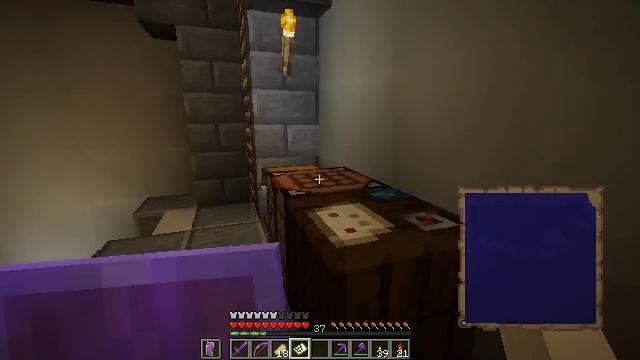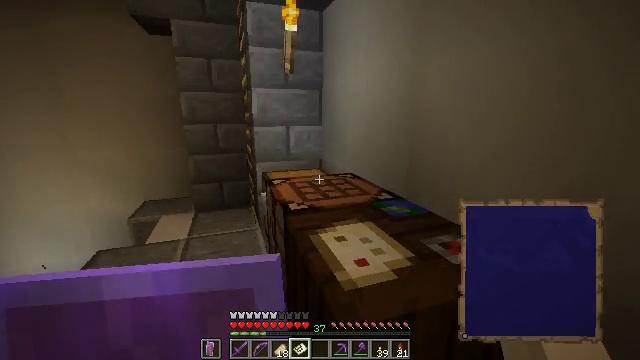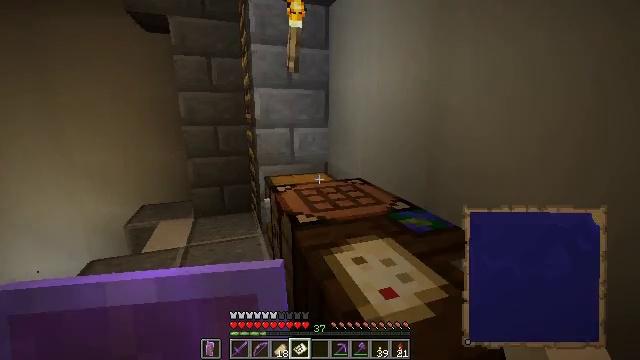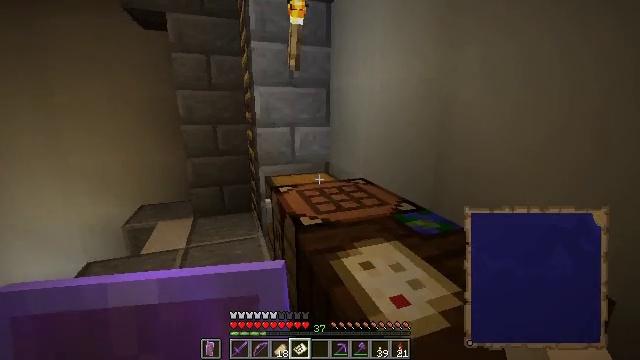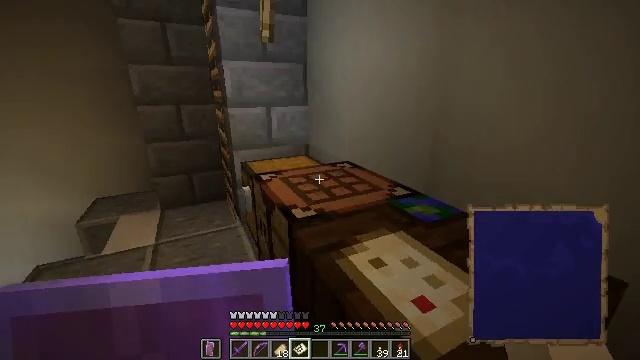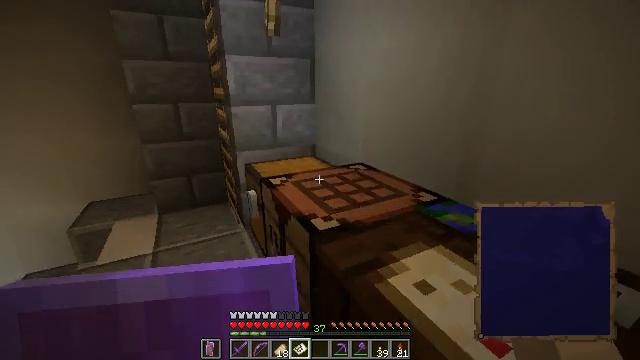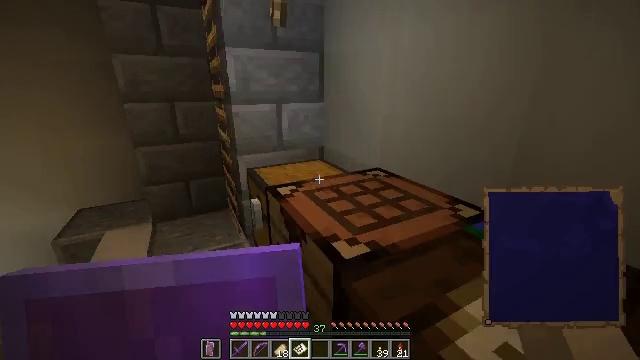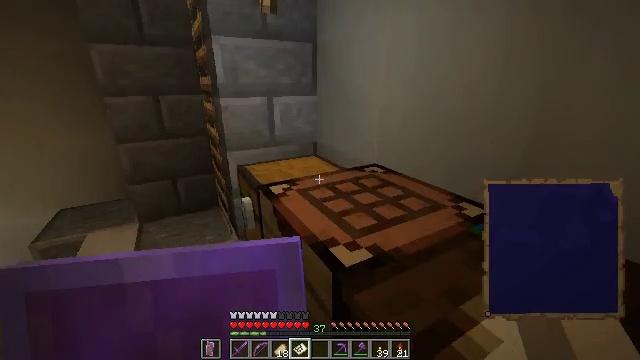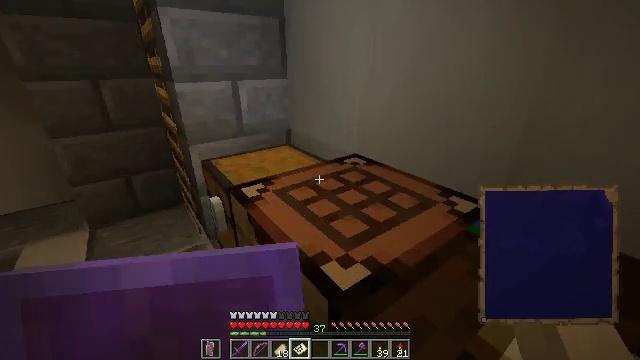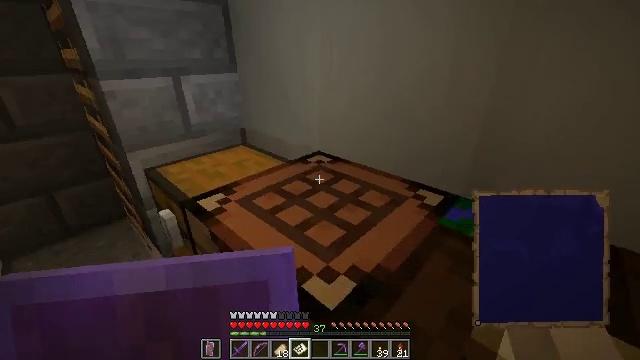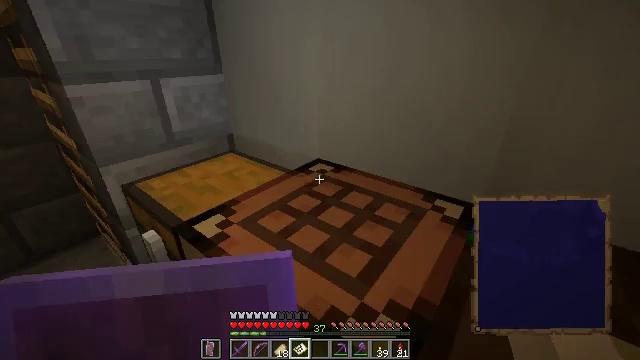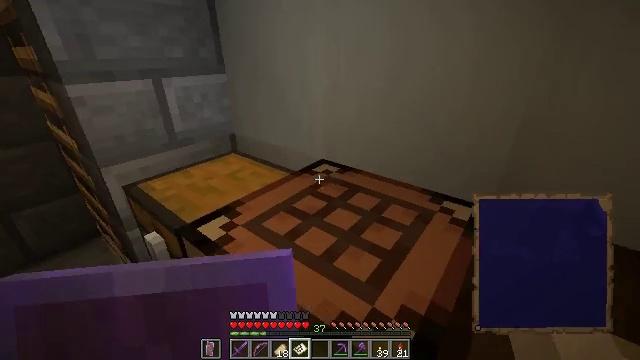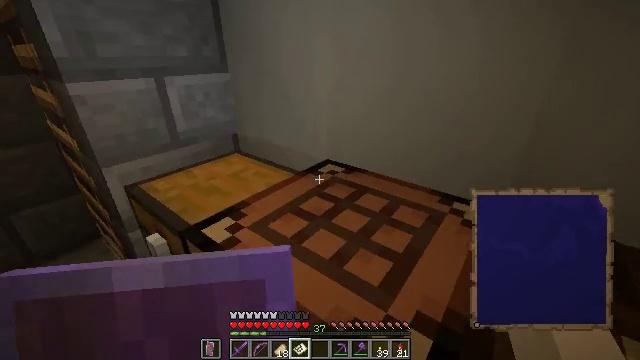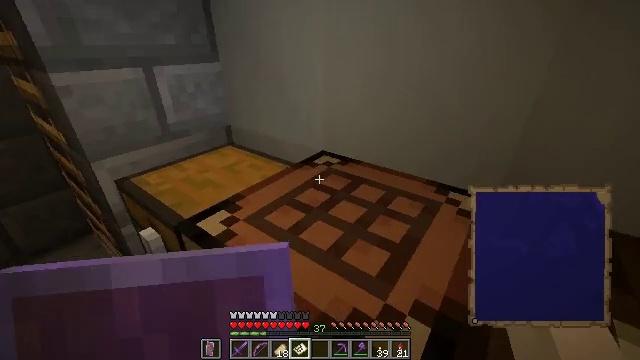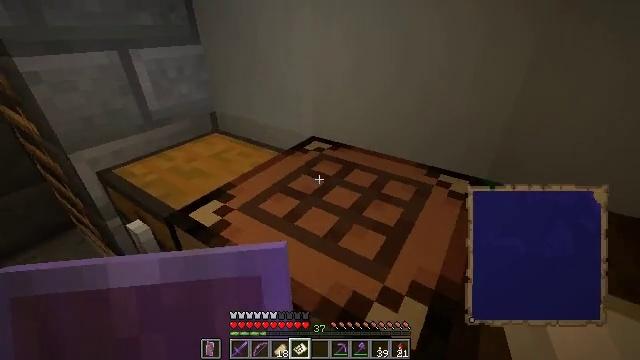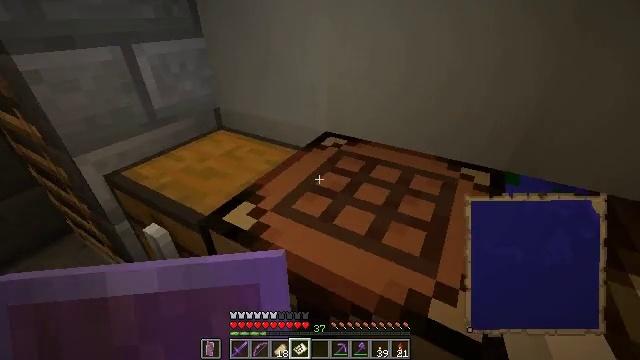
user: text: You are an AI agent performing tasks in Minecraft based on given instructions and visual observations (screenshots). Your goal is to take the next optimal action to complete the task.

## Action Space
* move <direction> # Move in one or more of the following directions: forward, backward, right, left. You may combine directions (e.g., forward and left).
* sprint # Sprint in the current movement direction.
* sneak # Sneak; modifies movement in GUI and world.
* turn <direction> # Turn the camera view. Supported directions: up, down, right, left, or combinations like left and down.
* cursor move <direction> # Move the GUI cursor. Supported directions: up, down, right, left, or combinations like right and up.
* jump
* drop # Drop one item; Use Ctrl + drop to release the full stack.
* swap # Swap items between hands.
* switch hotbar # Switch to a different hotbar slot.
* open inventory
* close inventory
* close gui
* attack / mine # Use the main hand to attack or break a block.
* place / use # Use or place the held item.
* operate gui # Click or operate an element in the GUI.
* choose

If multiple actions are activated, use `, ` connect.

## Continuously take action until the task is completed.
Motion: motion action
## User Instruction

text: Craft a filled map.
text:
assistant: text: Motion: move forward
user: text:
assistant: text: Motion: move forward and move left
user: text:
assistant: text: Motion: move forward and move left
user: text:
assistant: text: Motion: move forward and move left, turn right and down
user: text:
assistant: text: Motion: move forward
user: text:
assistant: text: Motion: move forward
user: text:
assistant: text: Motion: move forward, turn right and down
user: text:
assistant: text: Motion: move forward, turn right and down
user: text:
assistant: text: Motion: move forward, turn right and down
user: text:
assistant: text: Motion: turn right
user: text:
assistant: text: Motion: no_op
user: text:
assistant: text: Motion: no_op
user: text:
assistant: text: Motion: turn right and down
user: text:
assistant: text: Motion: move left, turn right and down
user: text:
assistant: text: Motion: move left, turn right and down
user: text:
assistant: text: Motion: move left
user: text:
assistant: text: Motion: move left, turn right and down
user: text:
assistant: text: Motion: turn right
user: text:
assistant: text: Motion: turn right
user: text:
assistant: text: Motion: no_op
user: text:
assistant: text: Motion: no_op
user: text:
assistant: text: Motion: turn right
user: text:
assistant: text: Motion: turn right
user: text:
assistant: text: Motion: turn right
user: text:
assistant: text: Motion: no_op
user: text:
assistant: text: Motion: no_op
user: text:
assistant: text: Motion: no_op
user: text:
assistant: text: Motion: no_op
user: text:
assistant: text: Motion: no_op
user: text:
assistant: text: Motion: no_op